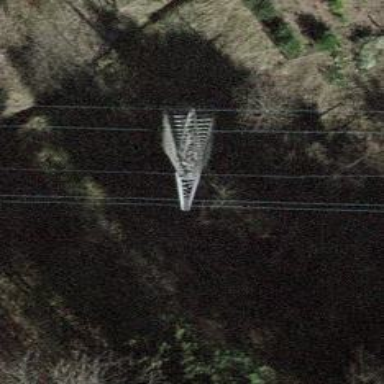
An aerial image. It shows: Power tower.